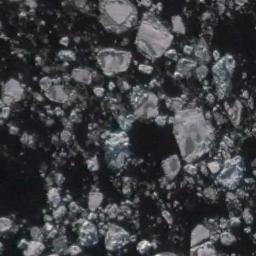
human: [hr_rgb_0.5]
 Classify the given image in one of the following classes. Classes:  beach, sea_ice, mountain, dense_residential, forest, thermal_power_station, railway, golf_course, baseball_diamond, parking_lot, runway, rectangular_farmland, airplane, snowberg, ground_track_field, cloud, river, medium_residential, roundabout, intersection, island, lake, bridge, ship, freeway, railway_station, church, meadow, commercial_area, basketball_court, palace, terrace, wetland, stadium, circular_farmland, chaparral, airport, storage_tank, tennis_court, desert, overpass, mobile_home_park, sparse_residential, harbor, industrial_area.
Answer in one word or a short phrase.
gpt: sea_ice